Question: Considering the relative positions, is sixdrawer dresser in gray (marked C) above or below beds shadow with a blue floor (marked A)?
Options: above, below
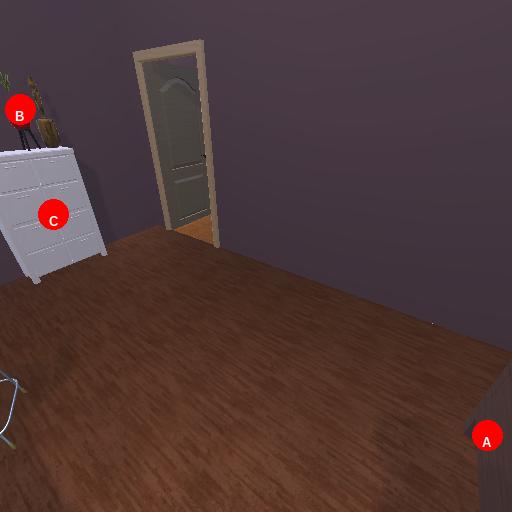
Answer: above